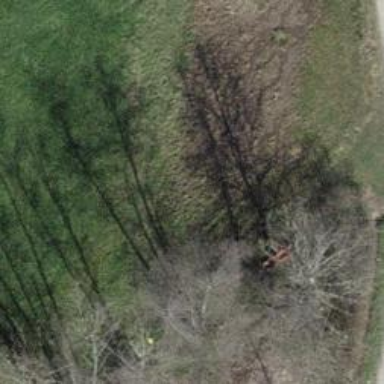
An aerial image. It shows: Red bench.